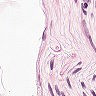
Metastatic tissue present: no